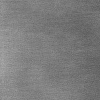
Atmospheric dust classification: dusty